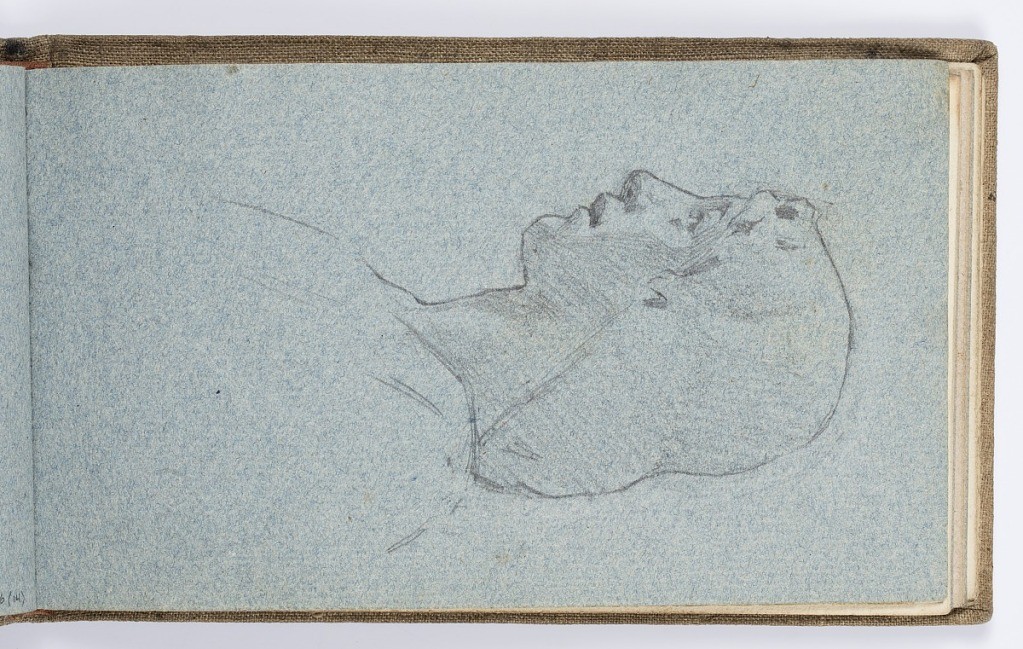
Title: Sketchbook Page: Man in Profile
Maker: Kenyon Cox, American, 1856–1919
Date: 1877–78
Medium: Graphite on blue-grey laid paper
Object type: Sketchbook folio
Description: Portrait of young man with page haircut shown in left profile.